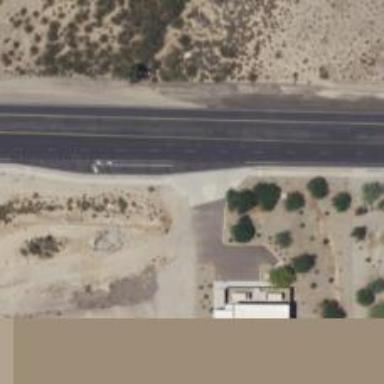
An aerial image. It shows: Driveway leading to service road.